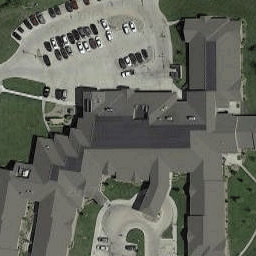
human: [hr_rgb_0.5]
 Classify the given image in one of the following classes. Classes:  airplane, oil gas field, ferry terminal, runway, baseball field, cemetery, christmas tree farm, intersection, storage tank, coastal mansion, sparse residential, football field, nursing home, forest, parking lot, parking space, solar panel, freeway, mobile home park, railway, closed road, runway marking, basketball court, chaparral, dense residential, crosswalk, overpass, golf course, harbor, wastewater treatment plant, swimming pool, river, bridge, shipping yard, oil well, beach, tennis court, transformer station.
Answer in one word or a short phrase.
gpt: nursing home